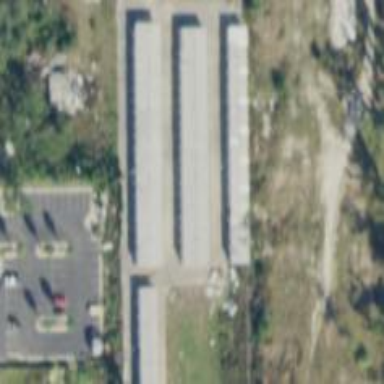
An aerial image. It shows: Storage rental shop.